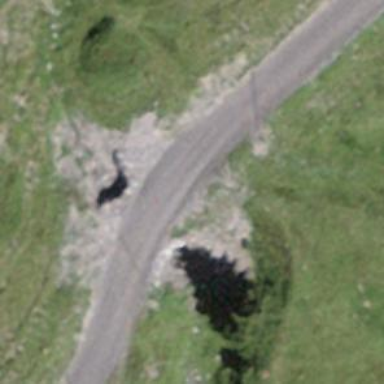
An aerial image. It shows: Culvert tunnel.